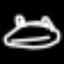
Label: frog